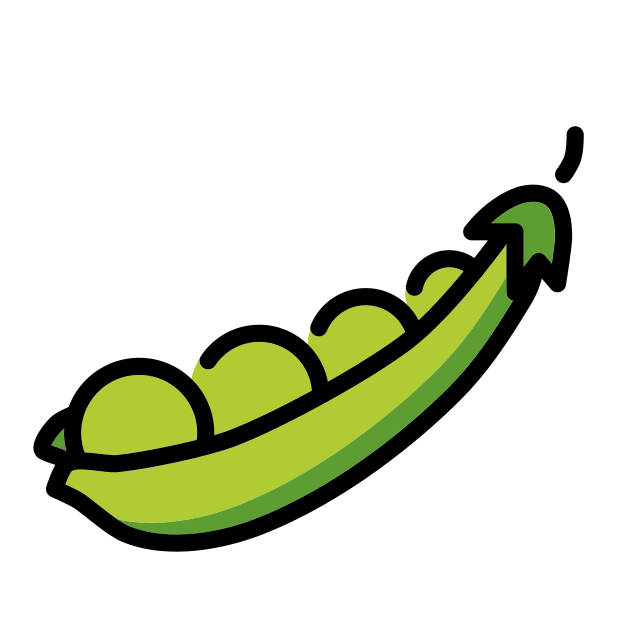
Emoji: 🫛
Name: pea pod
Unicode: 0x1fadb